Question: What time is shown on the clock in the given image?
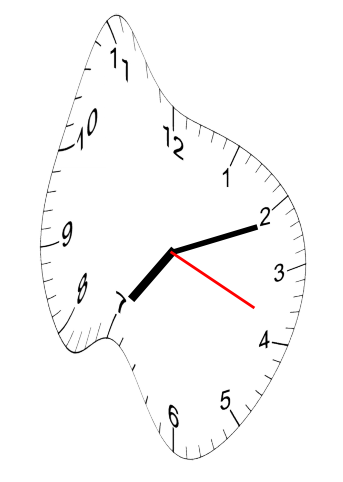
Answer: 07:11:19